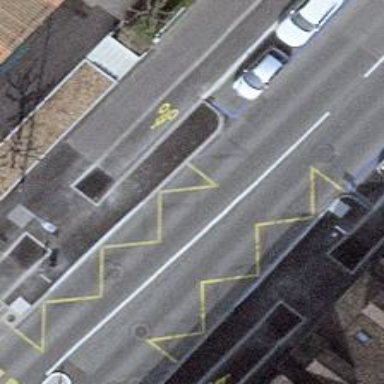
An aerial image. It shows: Public transport stop position.